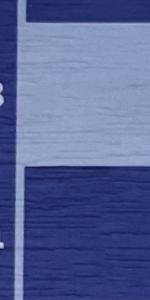
Label: Empty